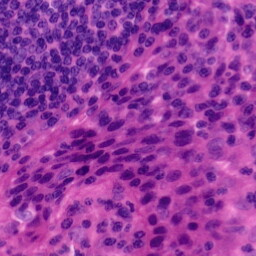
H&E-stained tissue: Tonsil